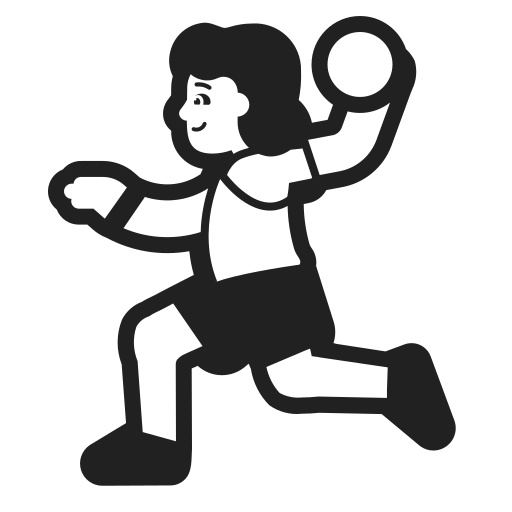
woman playing handball high contrast default